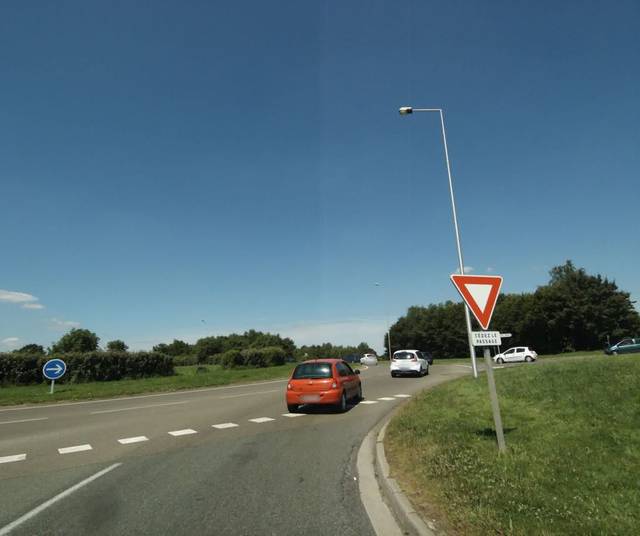
Region: France
Coordinates: 48.092, -0.7625